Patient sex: F
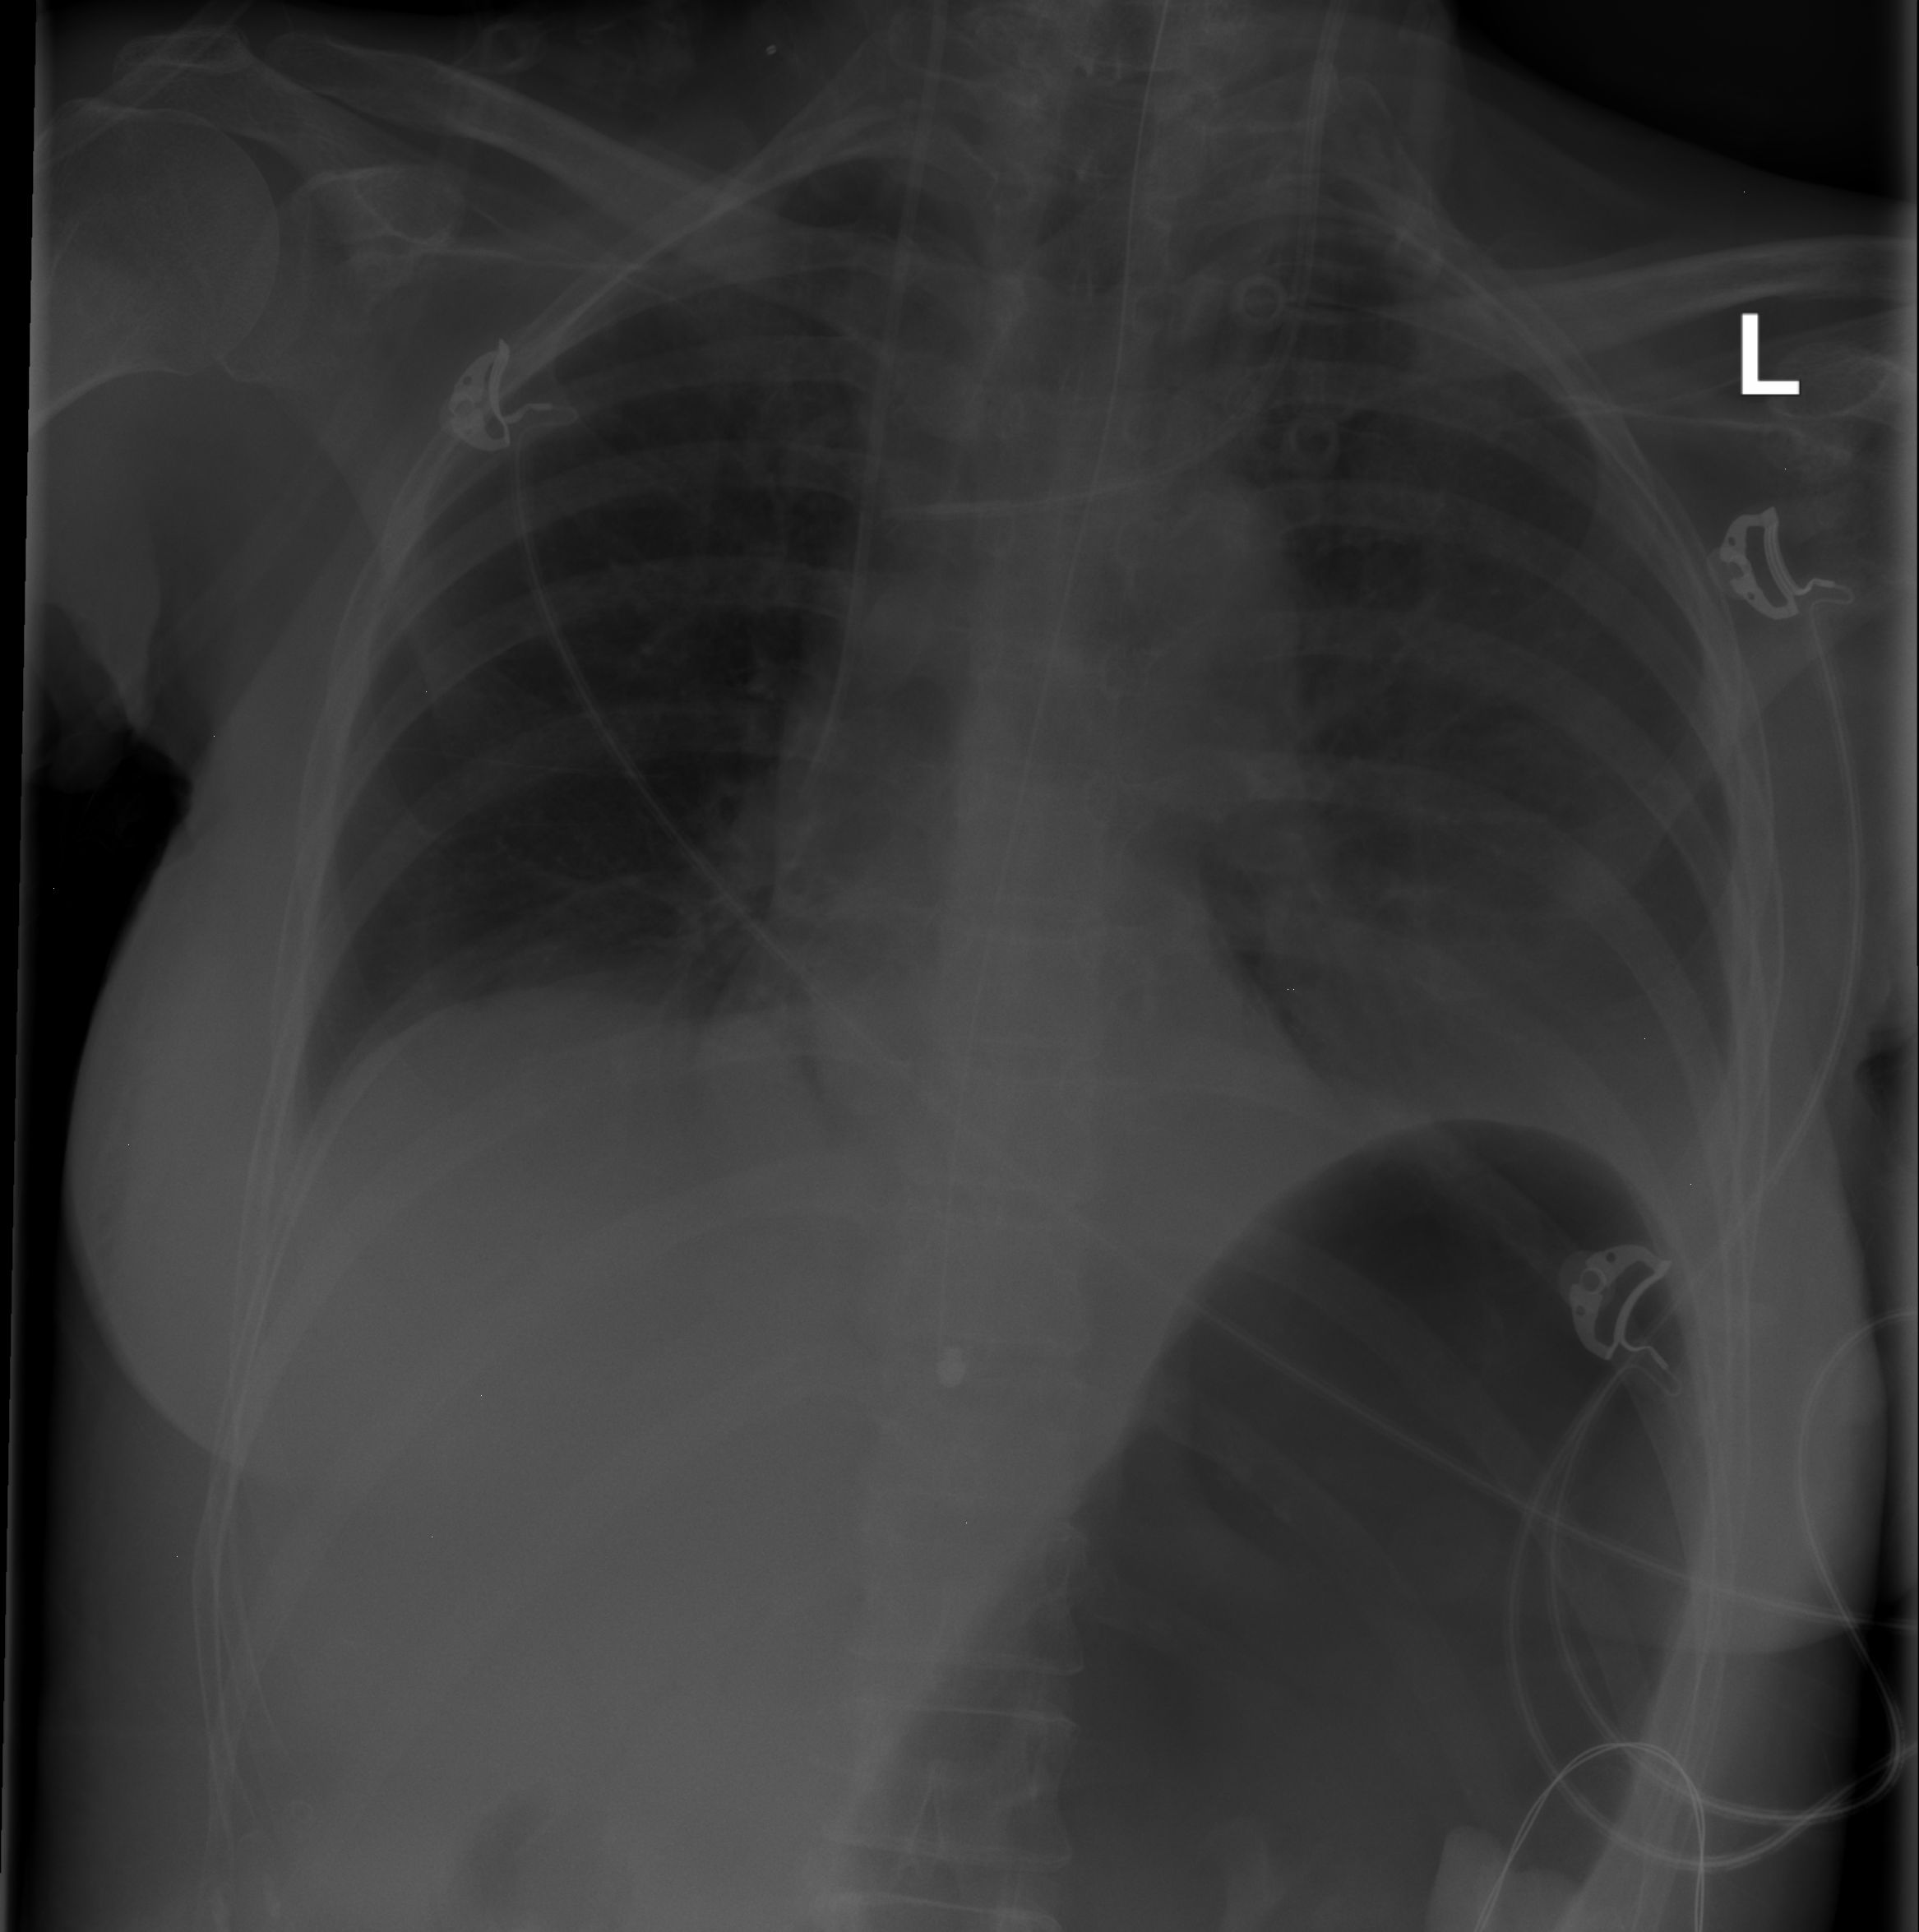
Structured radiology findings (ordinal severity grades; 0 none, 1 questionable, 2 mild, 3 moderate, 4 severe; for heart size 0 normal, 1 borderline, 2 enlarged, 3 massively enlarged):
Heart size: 0
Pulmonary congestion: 0
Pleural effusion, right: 0
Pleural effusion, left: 2
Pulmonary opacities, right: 0
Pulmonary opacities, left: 0
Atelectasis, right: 0
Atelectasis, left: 2